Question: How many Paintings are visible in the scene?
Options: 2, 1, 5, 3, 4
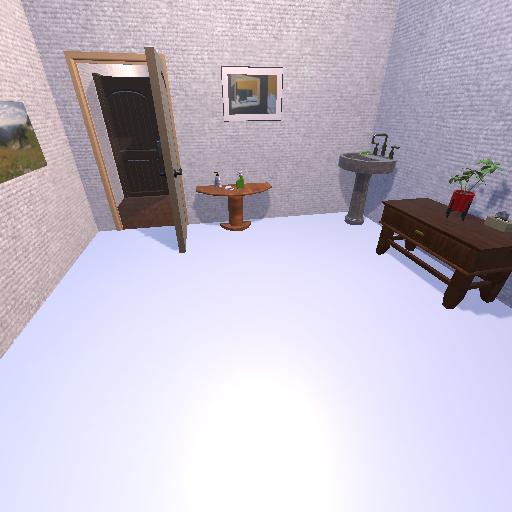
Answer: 2